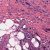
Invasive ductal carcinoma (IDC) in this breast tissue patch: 1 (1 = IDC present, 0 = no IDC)